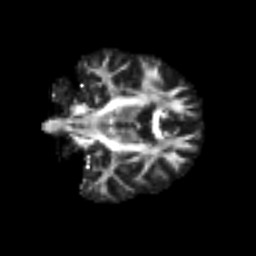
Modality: FA
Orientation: coronal
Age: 74
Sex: male
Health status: ill
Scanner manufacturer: siemens
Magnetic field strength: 3 T
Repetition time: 8.7 s
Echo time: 0.11 s